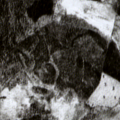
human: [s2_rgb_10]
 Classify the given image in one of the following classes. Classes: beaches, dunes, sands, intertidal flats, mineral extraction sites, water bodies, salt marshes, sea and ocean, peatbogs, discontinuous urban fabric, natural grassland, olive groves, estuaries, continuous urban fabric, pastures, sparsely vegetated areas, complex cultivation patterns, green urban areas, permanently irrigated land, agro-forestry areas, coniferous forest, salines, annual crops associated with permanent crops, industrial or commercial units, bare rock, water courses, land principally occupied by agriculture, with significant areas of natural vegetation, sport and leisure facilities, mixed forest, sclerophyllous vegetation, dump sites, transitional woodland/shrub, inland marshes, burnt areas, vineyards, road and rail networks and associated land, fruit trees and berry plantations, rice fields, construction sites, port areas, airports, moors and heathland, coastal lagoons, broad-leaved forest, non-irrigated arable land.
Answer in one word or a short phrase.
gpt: mixed forest, peatbogs